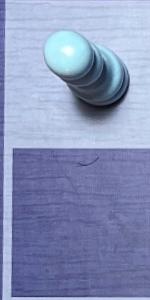
Label: Empty